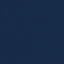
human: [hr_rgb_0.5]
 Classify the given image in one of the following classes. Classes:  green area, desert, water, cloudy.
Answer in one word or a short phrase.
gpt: water